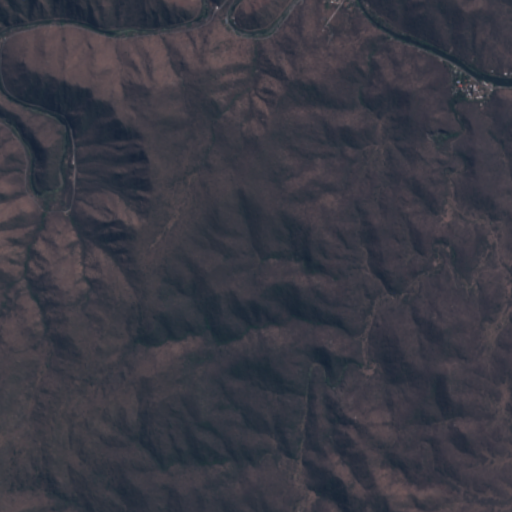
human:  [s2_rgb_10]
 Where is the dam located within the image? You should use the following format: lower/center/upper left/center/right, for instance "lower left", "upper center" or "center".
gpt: The dam is located in the upper center of the image.
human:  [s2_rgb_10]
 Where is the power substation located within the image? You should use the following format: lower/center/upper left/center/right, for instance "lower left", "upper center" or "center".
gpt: The power substation is located in the upper right of the image.
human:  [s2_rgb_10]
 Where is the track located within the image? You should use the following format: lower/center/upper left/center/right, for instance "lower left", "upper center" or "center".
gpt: There is no track in the image.